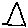
Label: triangle